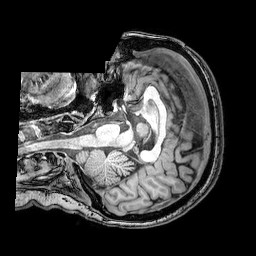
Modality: T1w
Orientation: axial
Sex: female
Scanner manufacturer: philips
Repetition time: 0.00809 s
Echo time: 0.0037 s